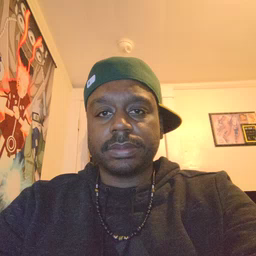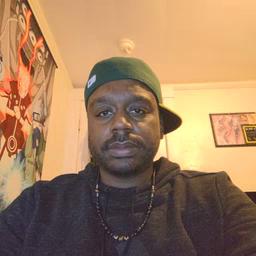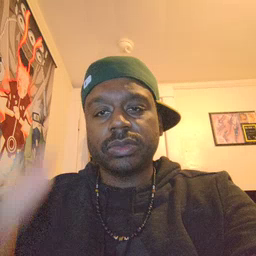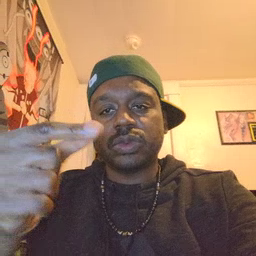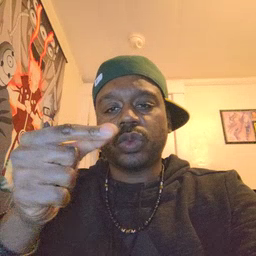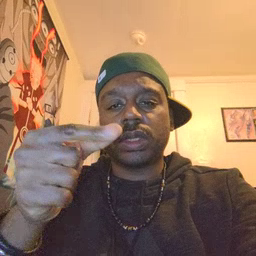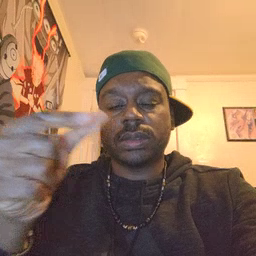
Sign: green